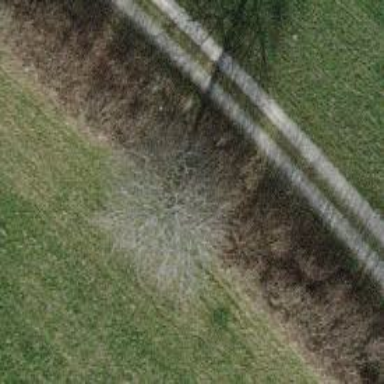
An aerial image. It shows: Single tag "natural: tree."